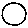
Label: moon